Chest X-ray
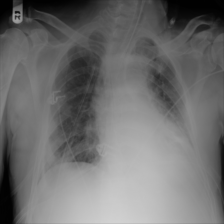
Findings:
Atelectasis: negative
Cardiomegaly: negative
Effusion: negative
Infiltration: negative
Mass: negative
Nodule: negative
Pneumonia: negative
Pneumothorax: positive
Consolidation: positive
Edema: negative
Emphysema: negative
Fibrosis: negative
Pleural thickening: negative
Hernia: negative